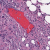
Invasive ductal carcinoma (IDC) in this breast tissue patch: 0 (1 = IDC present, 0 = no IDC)